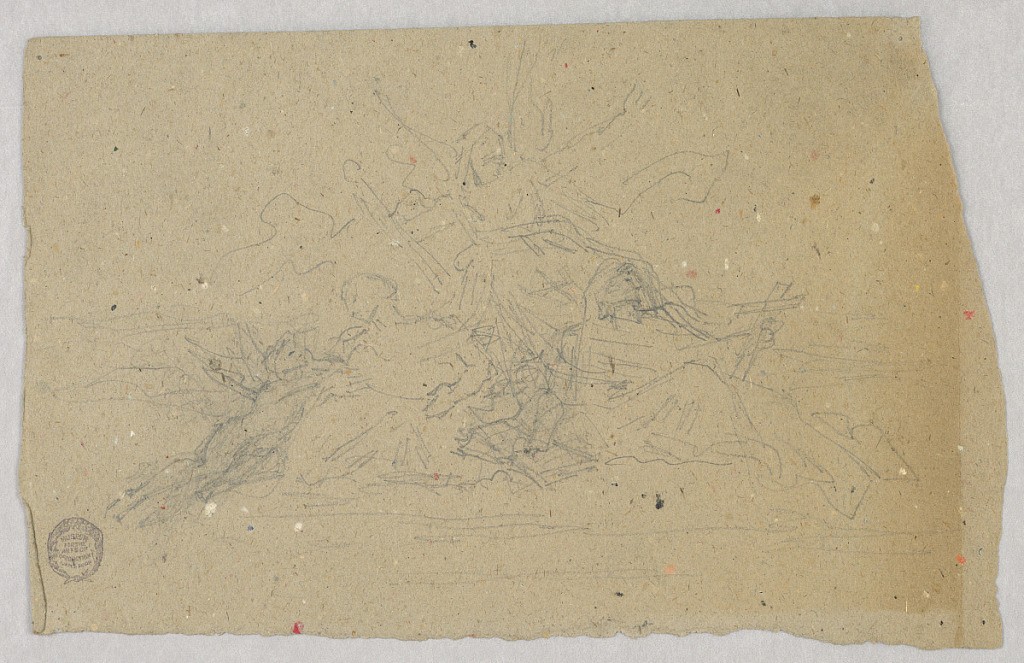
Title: Sketch of Charity, Faith, and Hope
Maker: Francis Augustus Lathrop, American, 1849–1909
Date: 1880–95
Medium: Graphite on brown paper
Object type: Drawing
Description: Charity holds a baby in her lap, an angel kneels beside her. Faith gazes at the Cross she holds on her left knee. Hope, winged and holding the shaft of an anchor, stands in the center.